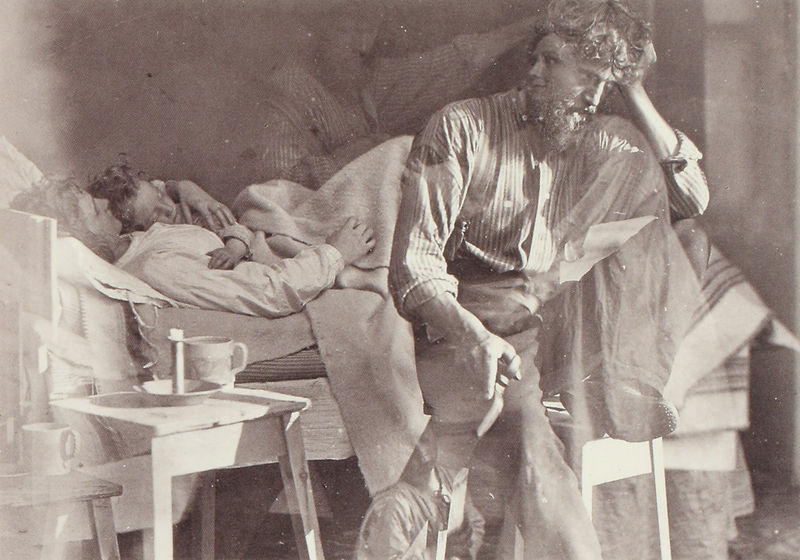
Titel: Temps difficiles
Künstler: Oscar G. Rejlander
Schlagwörter: mann, menschen, sitzen, frau, licht, stuhl, zimmer, alt, bart, spiegelung, sitzend, decke, kind, mutter, paar, vater, musiker, schlafen, schlafend, hocker, schemel, kissen, kerze, bett, tasse, nachdenklich, matratze, foto, fotografie, becher, belichtung, antike, denken, traum, schwarzweiß, schuh, neu, geige, zeus, doppelt, durchdringung, montage, simultan, doppelbelichtung, mehrfachbelichtung, dopelbelichtung, muiker